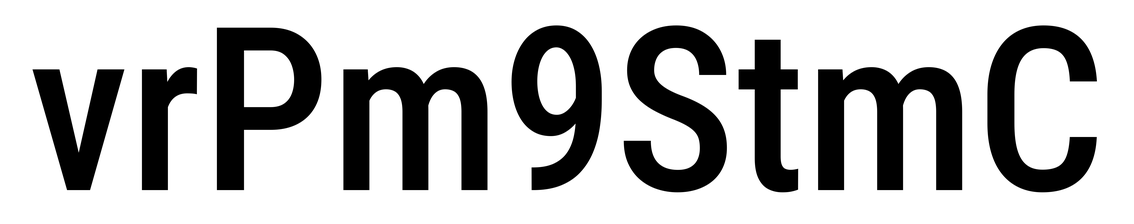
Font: Roboto_Condensed_Medium